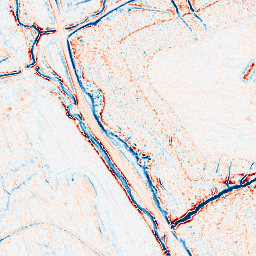
Category: edge_preserving
Decomposition family: anisotropic_diffusion
Decomposition parameters: iterations: 10
kappa: 10
gamma: 0.15
Upsampling method: edge_directed
Upsampling parameters: scale: 4
Upsampling scale: 4